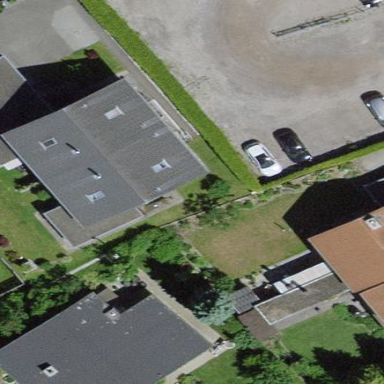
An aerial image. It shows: Semi-detached house.